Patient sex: M
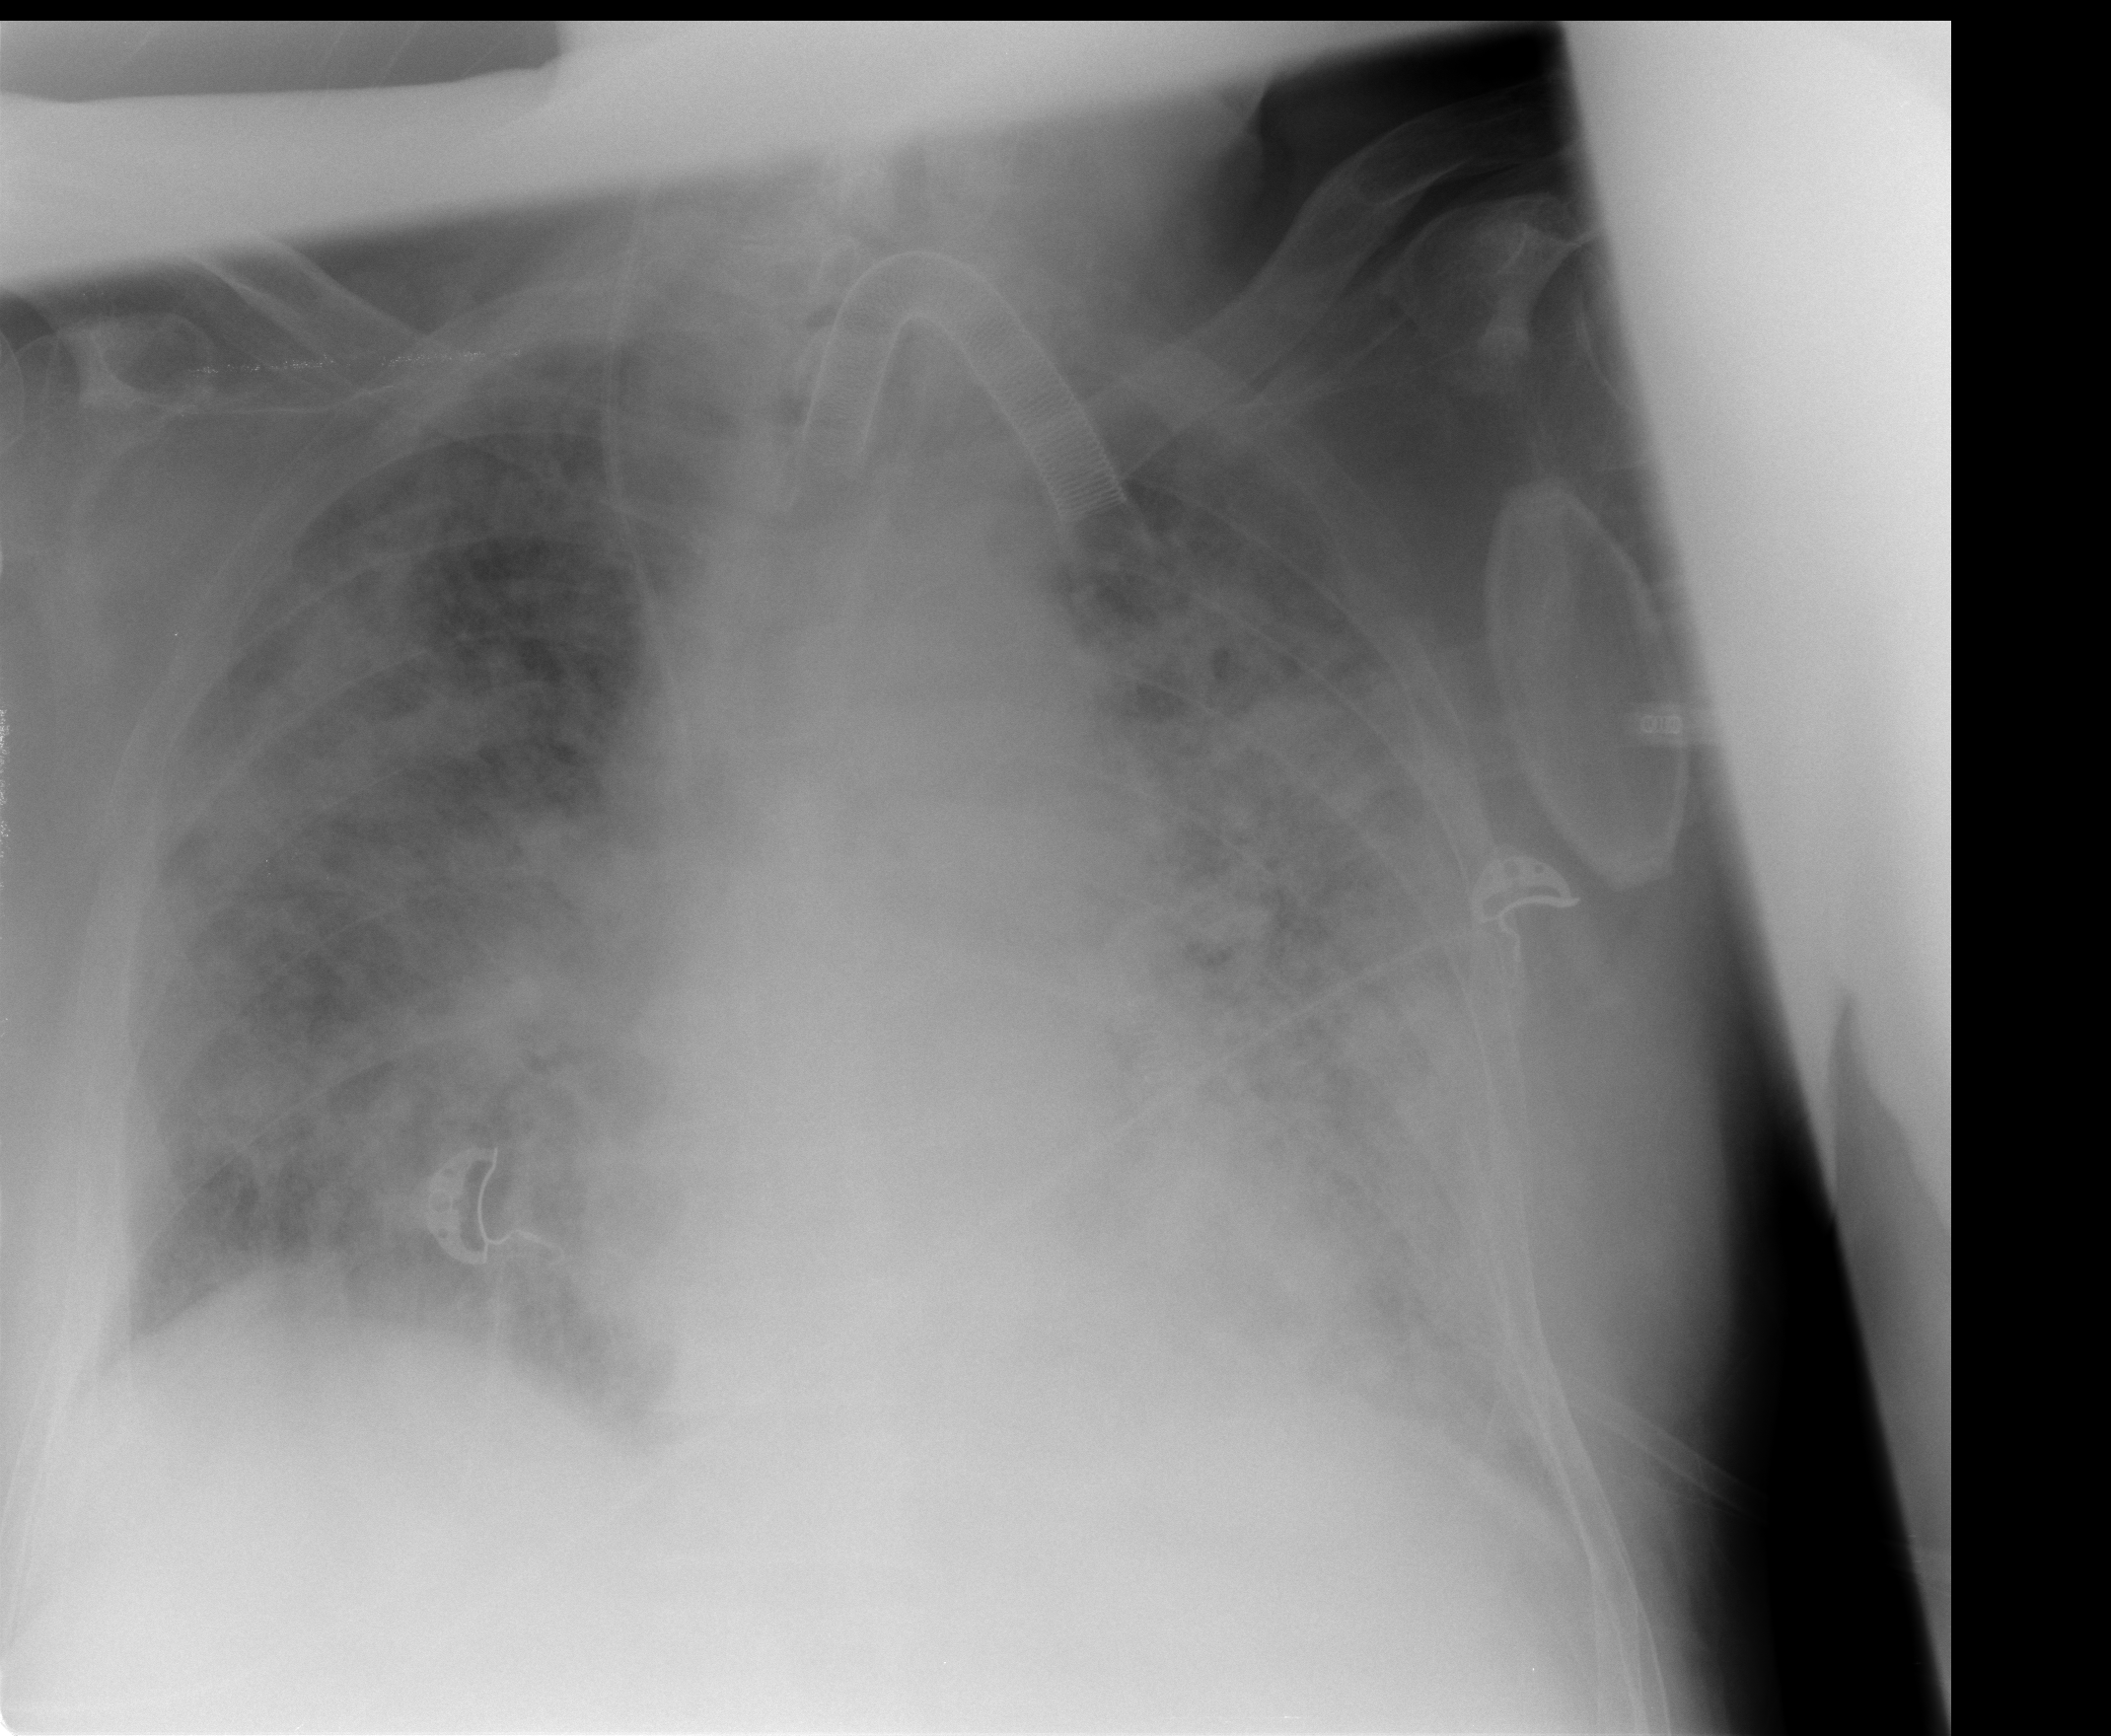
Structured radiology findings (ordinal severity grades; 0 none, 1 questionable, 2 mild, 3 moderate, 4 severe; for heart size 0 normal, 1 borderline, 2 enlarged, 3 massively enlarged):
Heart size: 0
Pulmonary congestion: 1
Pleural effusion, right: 2
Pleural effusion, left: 2
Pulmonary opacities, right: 3
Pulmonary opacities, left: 4
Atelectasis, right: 2
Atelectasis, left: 2